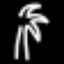
Label: palm tree